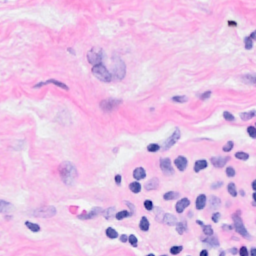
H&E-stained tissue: Breast